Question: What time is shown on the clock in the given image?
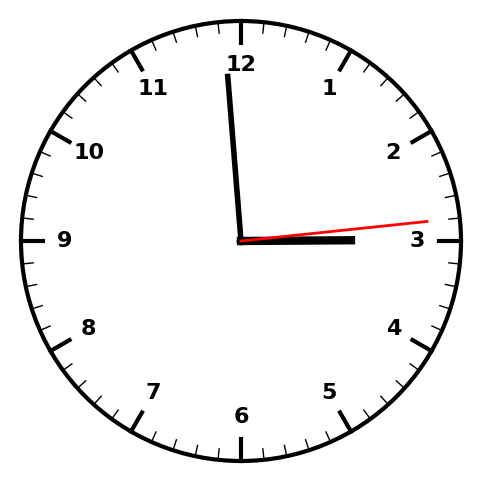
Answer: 02:59:14